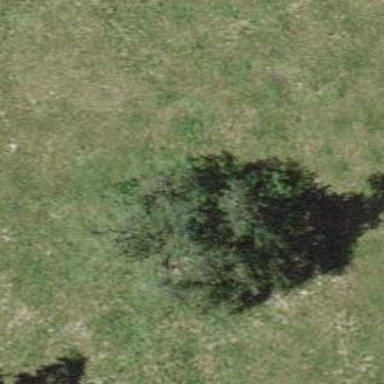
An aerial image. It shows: Beautiful tree in nature.